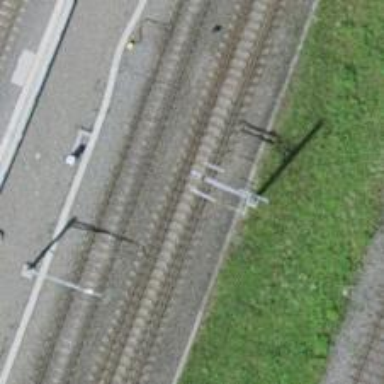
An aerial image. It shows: Railway switch.